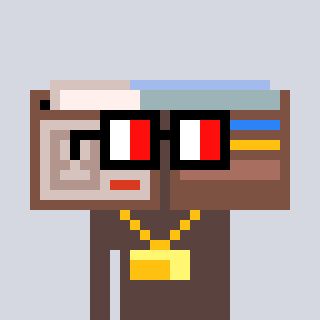
a pixel art character with square glasses with black frames and red eyes, a wallet-shaped head and a darkbrown-colored body on a cool background